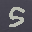
Label: 5